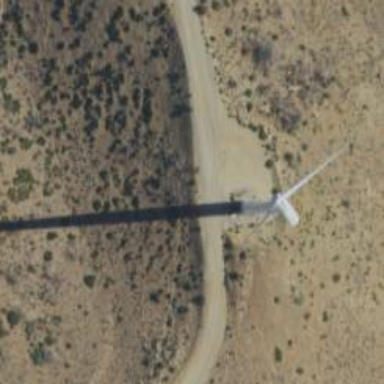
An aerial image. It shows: Wind turbine generator that utilizes wind as its source for generating electricity. It is of the horizontal axis type.